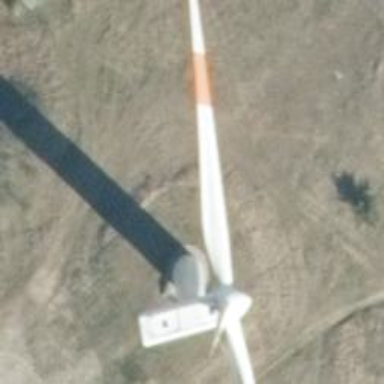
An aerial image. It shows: Wind power generator with horizontal axis wind turbine manufactured by Vestas.